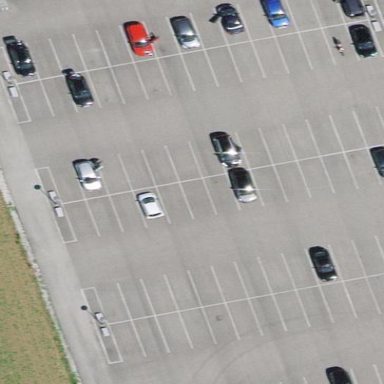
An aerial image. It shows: Paved parking area.